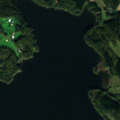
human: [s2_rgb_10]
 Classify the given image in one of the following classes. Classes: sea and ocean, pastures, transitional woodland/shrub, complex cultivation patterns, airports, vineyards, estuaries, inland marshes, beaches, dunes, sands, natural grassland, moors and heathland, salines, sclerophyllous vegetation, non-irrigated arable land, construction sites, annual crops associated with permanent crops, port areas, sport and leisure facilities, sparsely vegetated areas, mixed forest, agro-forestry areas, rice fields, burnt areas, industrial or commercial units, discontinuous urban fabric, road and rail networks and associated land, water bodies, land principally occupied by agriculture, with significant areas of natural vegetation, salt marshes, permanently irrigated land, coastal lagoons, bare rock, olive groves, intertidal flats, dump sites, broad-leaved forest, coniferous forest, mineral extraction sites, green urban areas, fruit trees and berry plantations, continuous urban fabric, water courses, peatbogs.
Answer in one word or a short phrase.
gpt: broad-leaved forest, mixed forest, water bodies